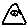
Label: triangle